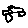
Label: car